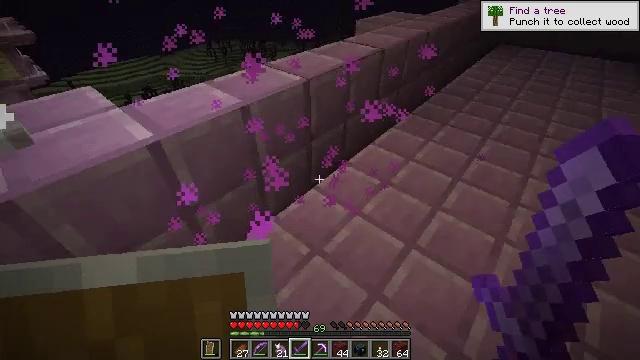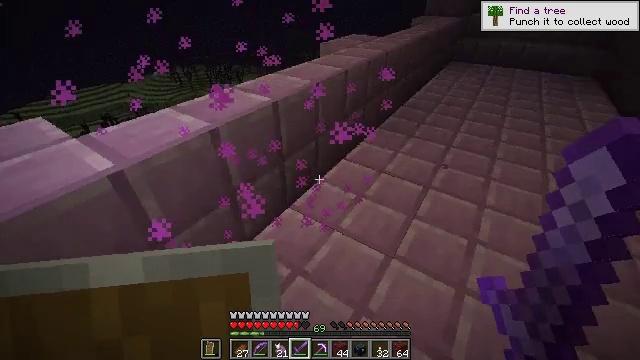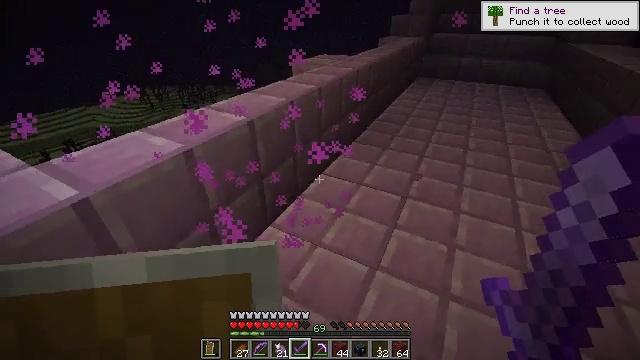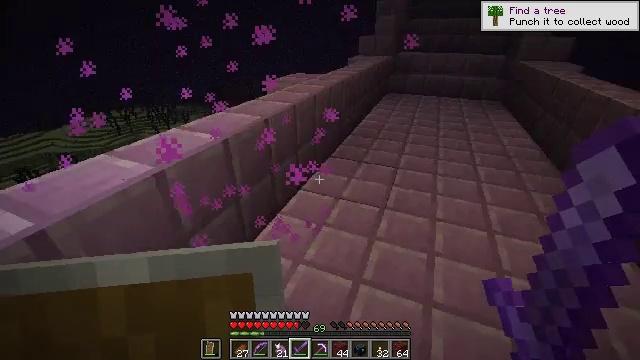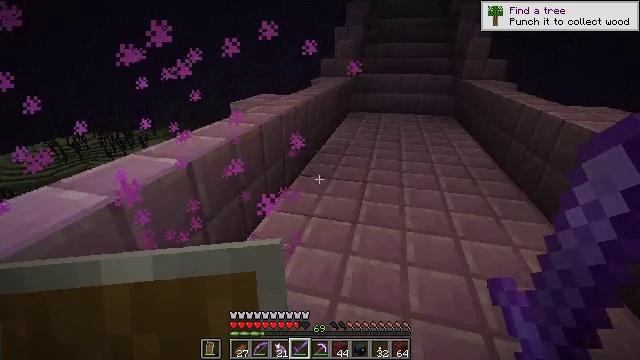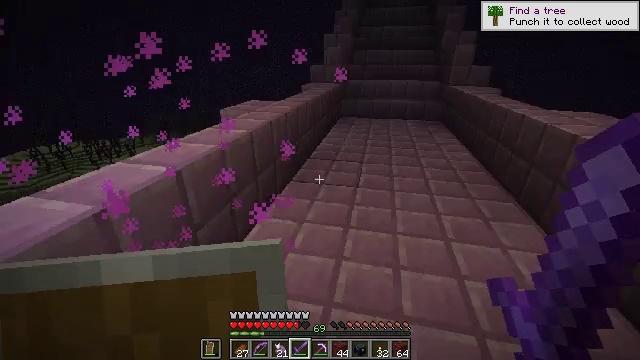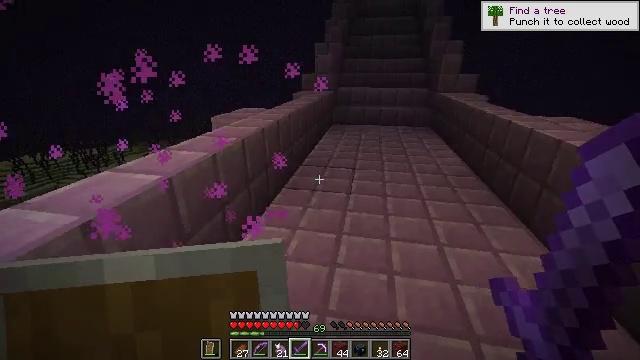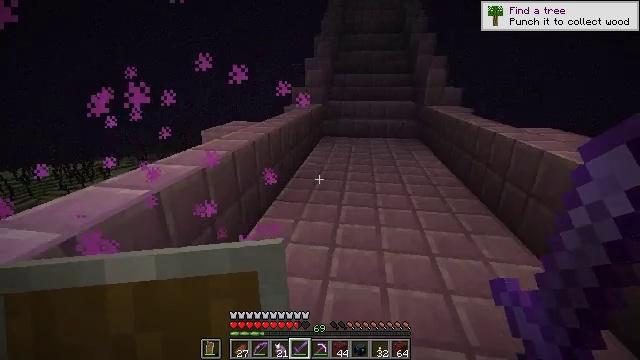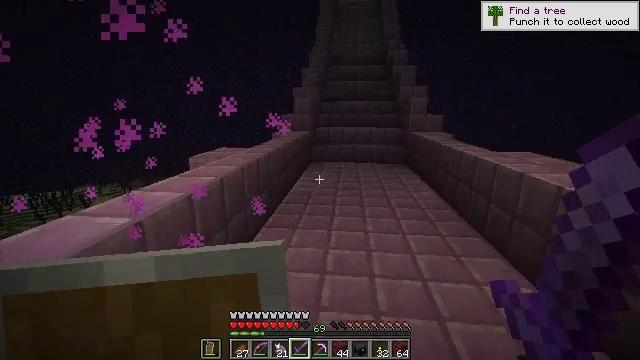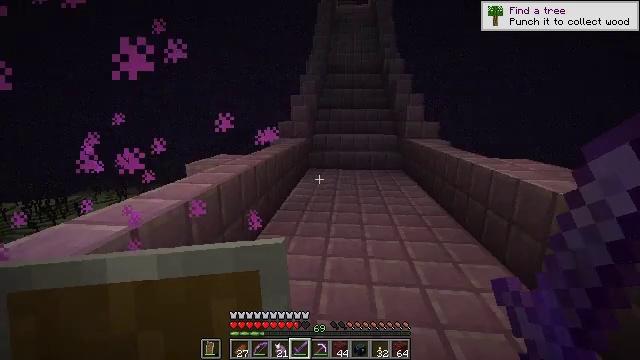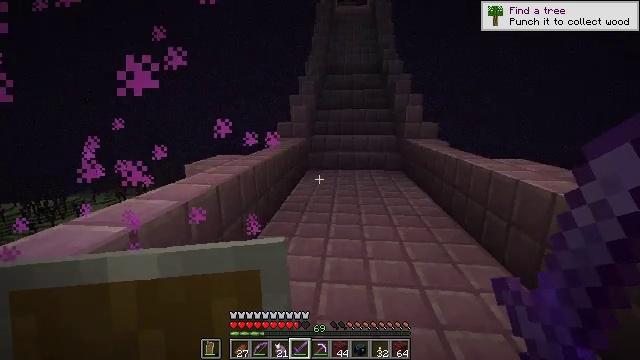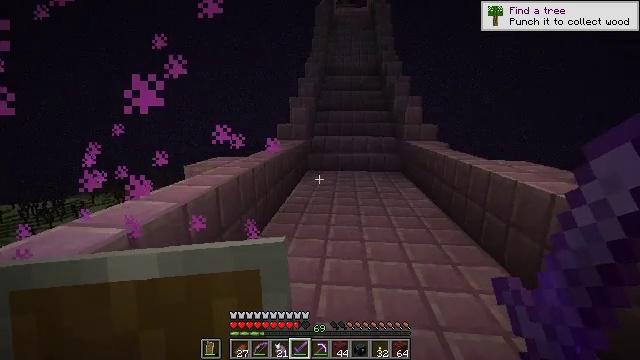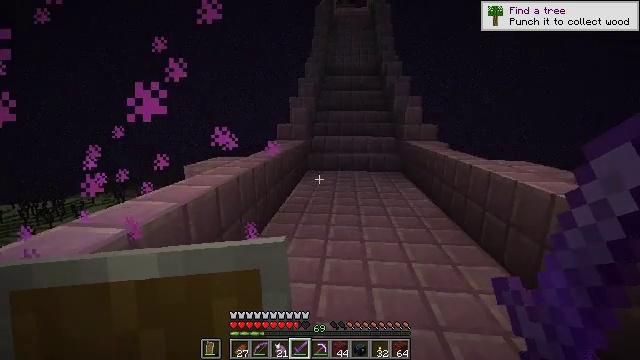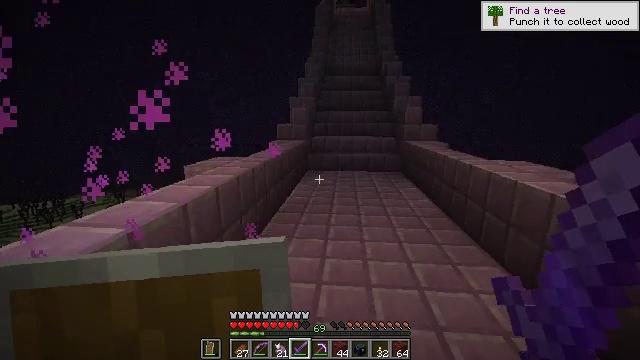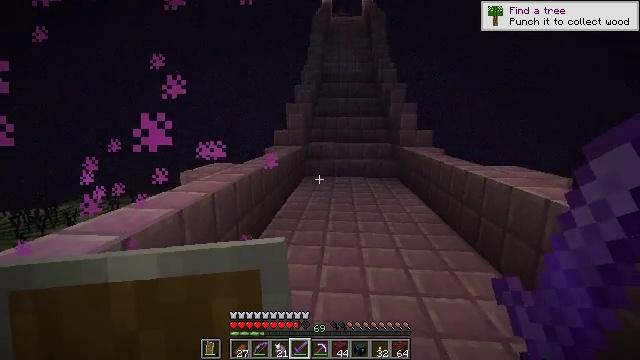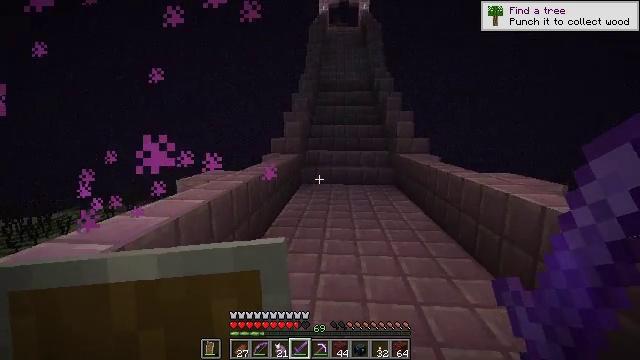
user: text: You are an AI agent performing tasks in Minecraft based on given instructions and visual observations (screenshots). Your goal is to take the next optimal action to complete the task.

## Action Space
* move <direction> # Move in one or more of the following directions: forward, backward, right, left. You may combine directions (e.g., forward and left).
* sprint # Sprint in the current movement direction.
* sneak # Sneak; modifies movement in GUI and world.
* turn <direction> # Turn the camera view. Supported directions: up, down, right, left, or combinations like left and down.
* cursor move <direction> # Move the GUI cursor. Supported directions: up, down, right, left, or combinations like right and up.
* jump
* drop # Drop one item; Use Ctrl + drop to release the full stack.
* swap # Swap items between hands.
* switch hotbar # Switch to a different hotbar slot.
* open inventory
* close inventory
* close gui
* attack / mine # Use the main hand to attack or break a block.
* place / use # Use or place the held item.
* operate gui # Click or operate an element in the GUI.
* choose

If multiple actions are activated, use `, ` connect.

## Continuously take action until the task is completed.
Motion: motion action
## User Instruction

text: Defeat an enderman.
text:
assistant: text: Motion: turn right and up
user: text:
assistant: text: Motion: turn right and up
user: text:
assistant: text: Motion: turn right and up
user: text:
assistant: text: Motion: turn right and up
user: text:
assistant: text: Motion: turn right and up
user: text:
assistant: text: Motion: turn right and up
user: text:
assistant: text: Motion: turn right and up
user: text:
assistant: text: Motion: turn right and up
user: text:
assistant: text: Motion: turn up
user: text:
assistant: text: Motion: no_op
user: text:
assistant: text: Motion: no_op
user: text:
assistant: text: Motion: no_op
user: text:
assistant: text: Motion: no_op
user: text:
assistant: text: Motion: turn up
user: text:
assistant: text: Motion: turn up
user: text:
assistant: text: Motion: turn left and up
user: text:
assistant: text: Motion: turn left and up
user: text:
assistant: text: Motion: turn left and up
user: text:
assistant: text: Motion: turn up
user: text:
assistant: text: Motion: turn up
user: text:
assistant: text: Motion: no_op
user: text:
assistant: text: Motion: no_op
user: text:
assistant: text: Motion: no_op
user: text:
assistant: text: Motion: no_op
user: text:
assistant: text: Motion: no_op
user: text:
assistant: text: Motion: no_op
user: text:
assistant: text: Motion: no_op
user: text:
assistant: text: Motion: turn left
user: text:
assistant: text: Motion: turn left and down
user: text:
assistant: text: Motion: turn left and down